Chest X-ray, PA view. Patient: 31 years old, sex M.
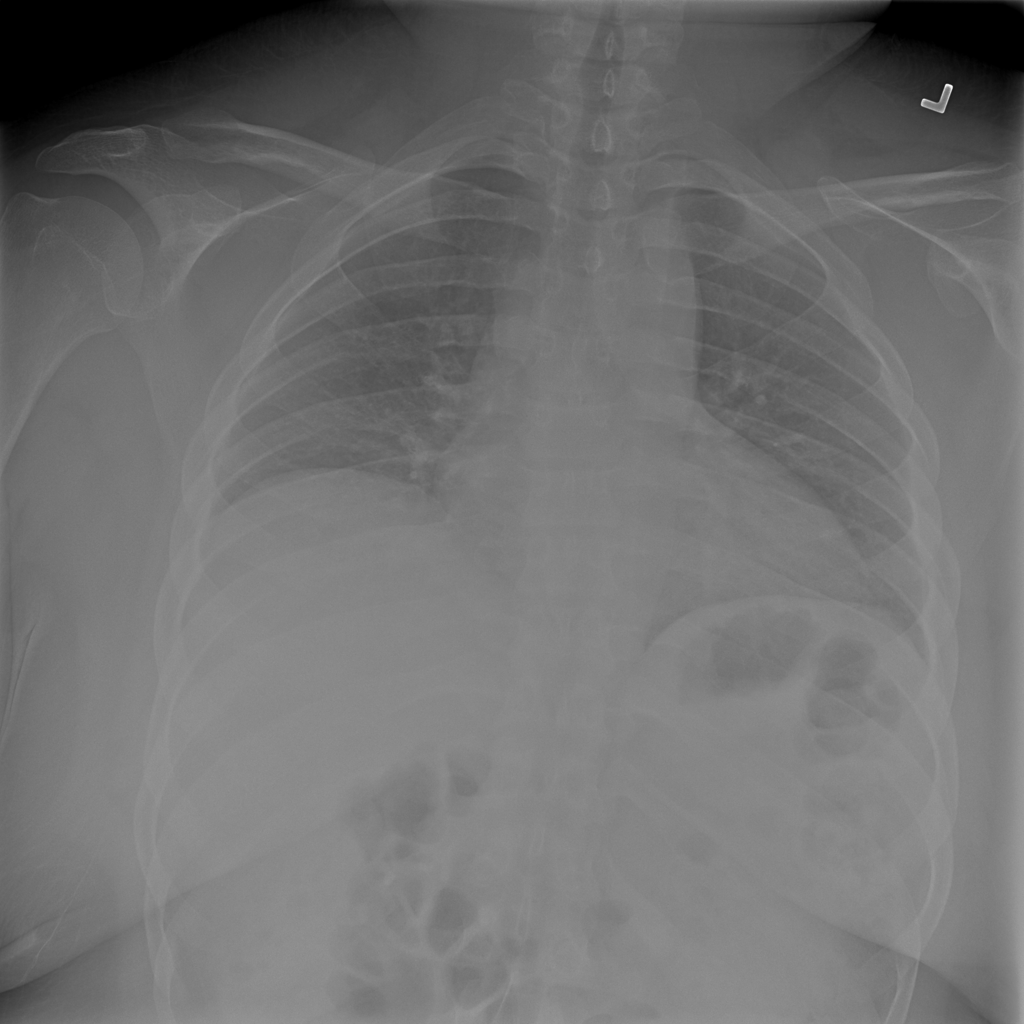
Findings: No Finding